Field crop: maize
Growth stage: 2
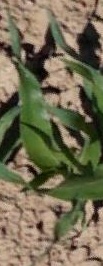
Species: maize